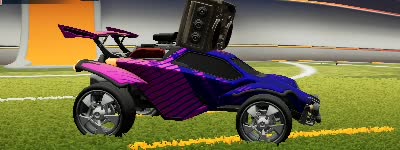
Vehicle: octane